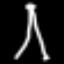
Label: The Eiffel Tower